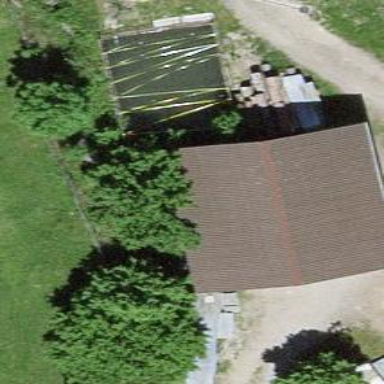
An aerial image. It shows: Barn.